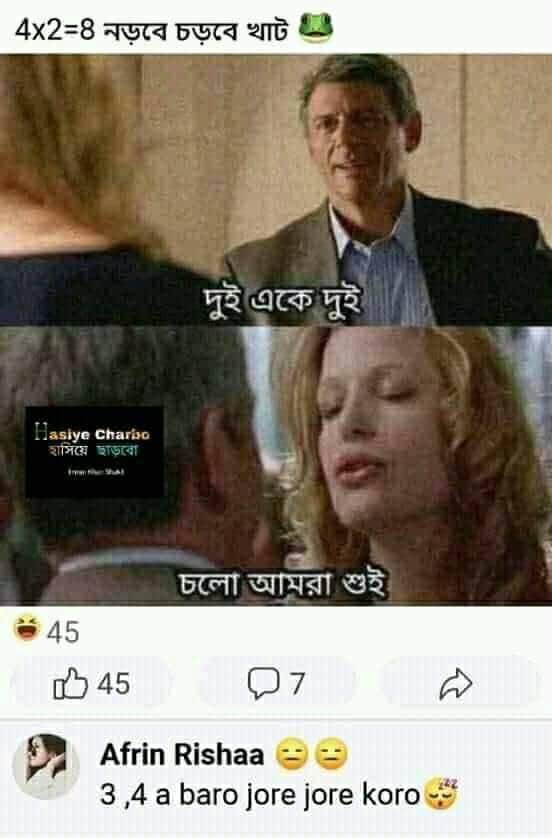
Caption: 4x2 = 8 নড়বে চড়বে খাট   দুই একে দুই    চলো আমরা শুই   Afrin Rishaa   3,4 a baro jore jore koro
Label: non-hate